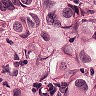
Metastatic tissue present: yes